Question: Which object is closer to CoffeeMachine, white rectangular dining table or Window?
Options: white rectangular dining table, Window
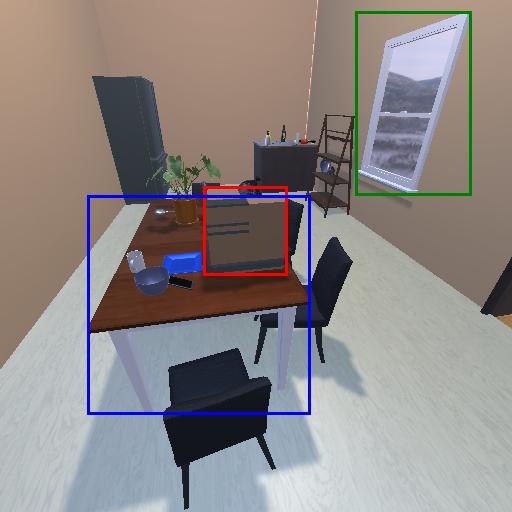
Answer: white rectangular dining table